Field crop: maize
Growth stage: 2
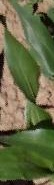
Species: maize